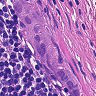
Metastatic tissue present: yes